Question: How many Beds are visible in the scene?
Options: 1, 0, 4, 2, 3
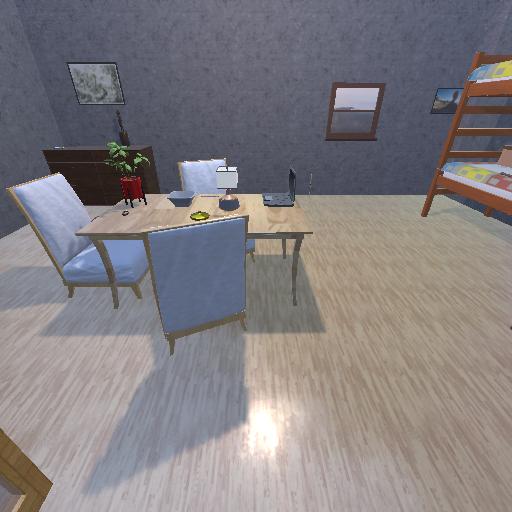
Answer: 1